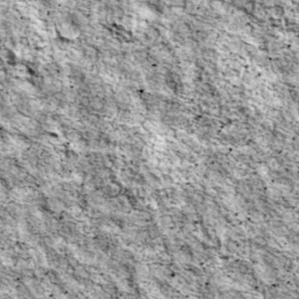
Label: non_frost